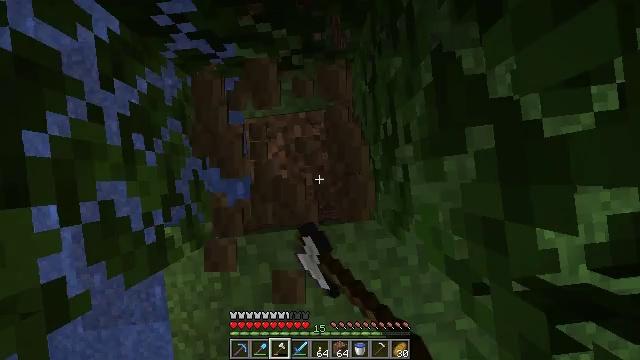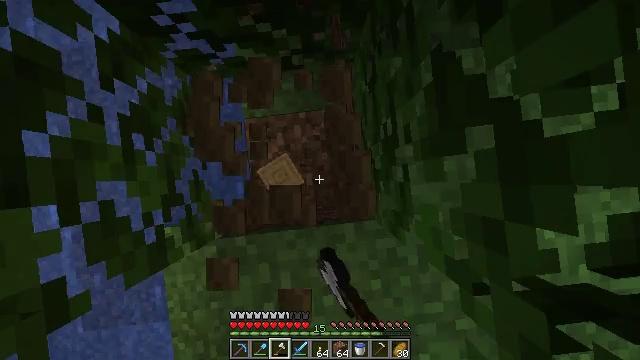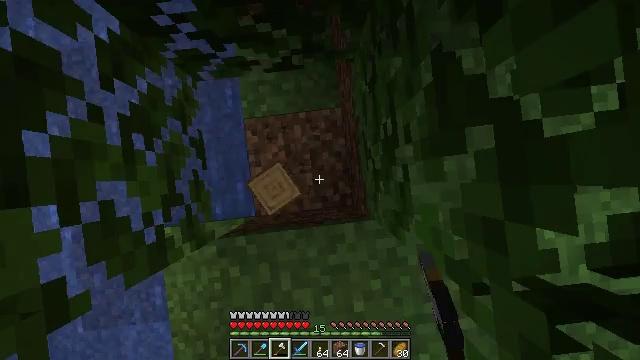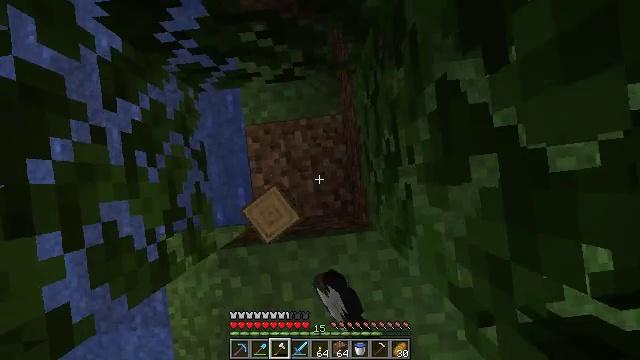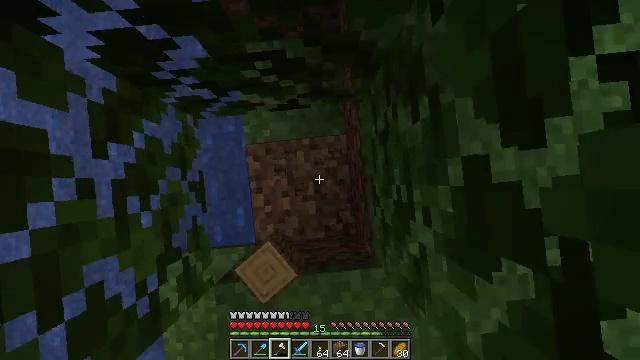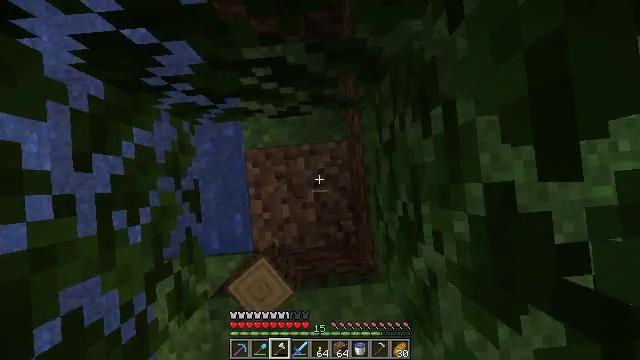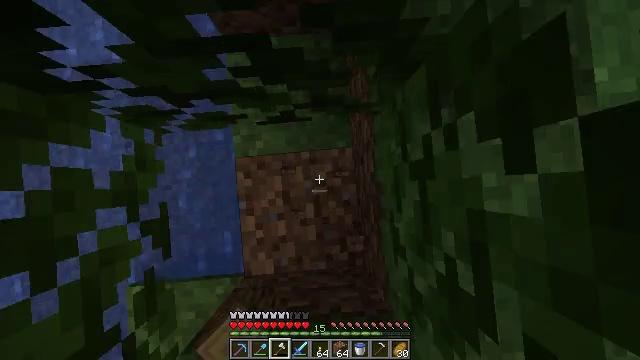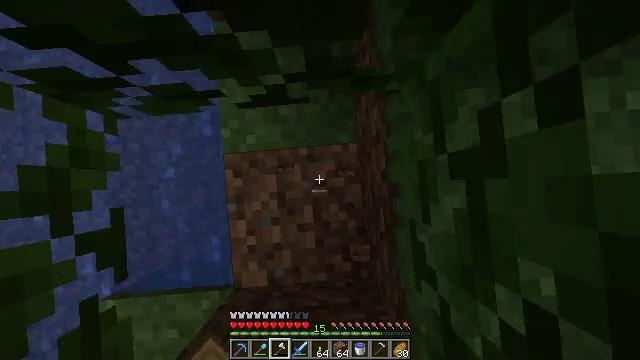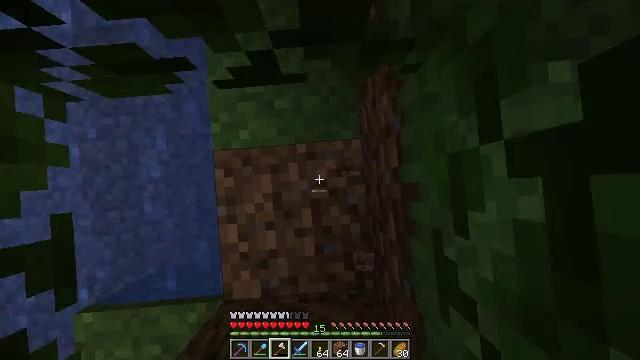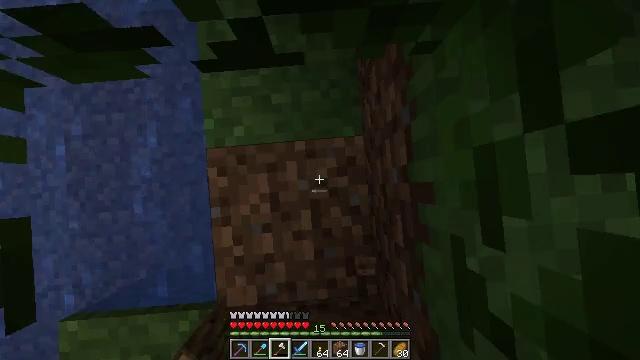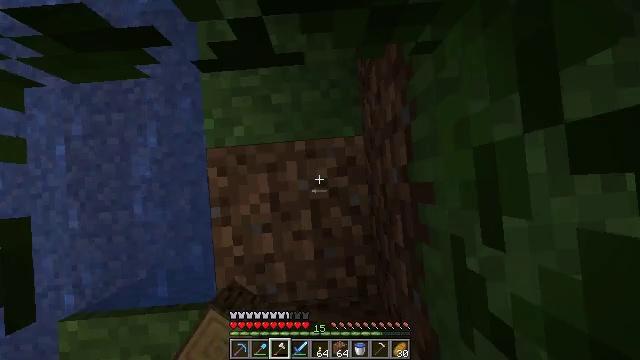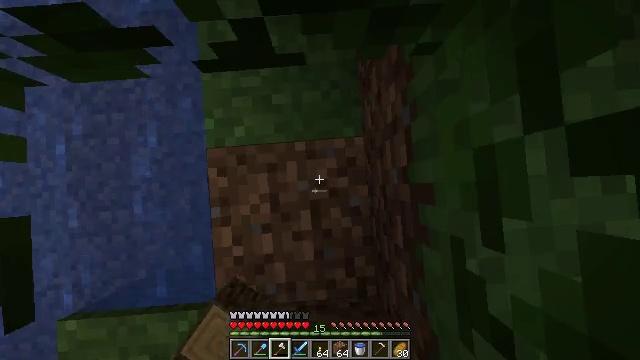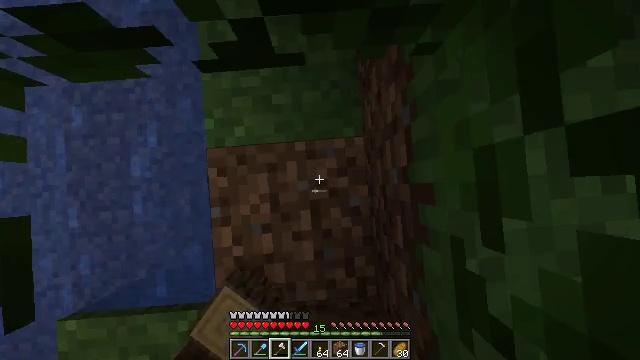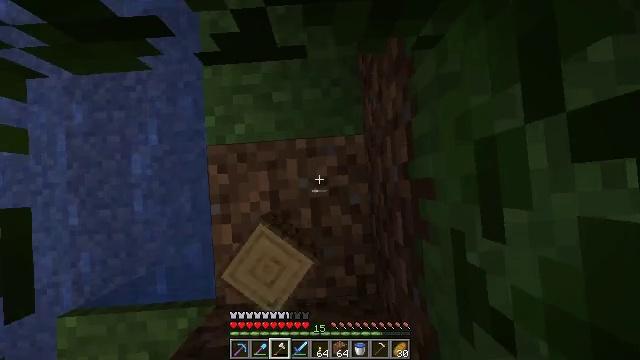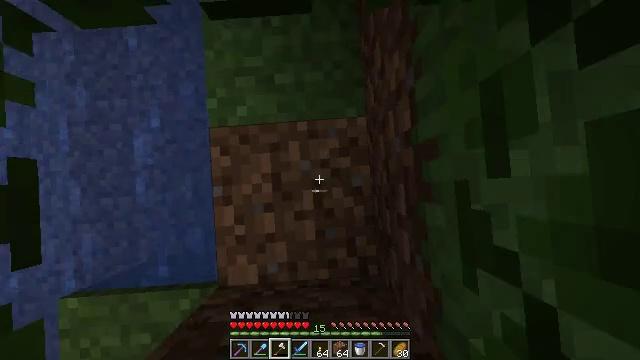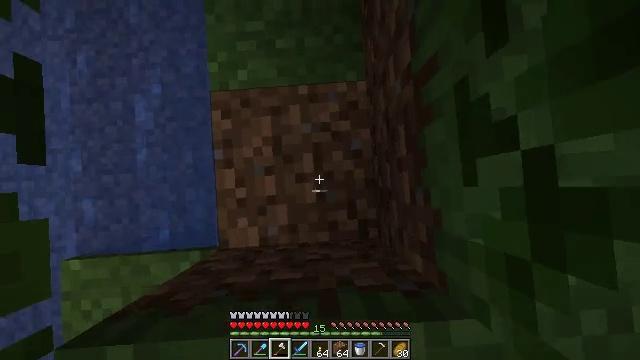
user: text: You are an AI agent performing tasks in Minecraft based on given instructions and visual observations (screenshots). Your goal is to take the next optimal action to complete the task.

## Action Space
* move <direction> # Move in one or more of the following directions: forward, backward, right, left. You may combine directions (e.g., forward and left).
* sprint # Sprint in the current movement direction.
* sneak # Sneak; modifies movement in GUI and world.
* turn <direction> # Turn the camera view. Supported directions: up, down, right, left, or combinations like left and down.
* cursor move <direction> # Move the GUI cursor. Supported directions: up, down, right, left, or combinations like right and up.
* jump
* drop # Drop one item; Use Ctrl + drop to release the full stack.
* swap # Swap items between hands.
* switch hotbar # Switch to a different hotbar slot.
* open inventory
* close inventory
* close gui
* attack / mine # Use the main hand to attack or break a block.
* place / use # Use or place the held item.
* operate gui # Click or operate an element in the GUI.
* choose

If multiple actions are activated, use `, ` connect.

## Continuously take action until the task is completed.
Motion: motion action
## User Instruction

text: Dig up the grass block for dirt.
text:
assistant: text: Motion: attack / mine
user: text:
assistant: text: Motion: attack / mine
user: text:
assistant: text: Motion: move forward, attack / mine
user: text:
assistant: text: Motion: move forward, turn left, attack / mine
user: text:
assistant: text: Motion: move forward
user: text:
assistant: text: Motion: move forward
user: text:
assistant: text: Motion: move forward
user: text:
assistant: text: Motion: no_op
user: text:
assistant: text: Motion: no_op
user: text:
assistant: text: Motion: no_op
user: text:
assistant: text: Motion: no_op
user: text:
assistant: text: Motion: no_op
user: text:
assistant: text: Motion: move back
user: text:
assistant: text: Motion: move back
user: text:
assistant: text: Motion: move back
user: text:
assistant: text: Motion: move back and move right
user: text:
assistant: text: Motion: move back and move right
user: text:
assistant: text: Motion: move back and move right, jump
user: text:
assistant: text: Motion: move back and move right, turn right and up, jump
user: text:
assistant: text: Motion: move back and move right, turn right and up, jump
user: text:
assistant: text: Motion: move back and move right, turn right and up, jump
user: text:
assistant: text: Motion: move back and move right, turn right and up, jump
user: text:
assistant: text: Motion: move right, turn right and up
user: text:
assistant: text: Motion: move right, turn right and up
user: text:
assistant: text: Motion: move forward and move right, turn right and up
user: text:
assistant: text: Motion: move forward and move right, turn right and up
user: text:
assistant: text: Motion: move forward and move right, turn right and up
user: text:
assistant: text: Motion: move forward and move right, turn right and up
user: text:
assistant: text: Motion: move forward and move right, turn right and up
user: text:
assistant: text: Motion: move forward and move right